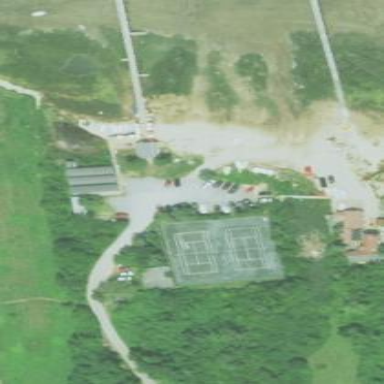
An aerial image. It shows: Recreation ground.